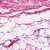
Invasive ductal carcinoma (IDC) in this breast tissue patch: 0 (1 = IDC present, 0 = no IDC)